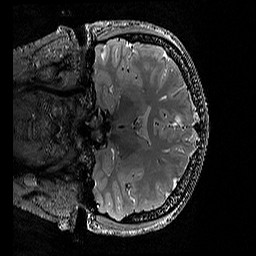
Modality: T2w
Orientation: coronal
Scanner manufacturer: siemens
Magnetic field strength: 3 T
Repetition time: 3.2 s
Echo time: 0.428 s